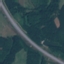
Label: Highway